Question: I am new to flutter and I am creating a search bar, for that, I have used TextField and added prefix icon but I am getting some extra spaces in between icon and input texts.
Please let me know how can I remove or reduce the space ?
Below is my code:
'''
child: TextField(
decoration: InputDecoration(
border: InputBorder.none,
icon: IconButton(
icon: Icon(Icons.search),
color: Colors.pink,
onPressed: () {},
),
hintText: "Search for restaurant",
hintStyle: TextStyle(fontSize: 15),
onChanged: (input){
print(input);
},
)
'''
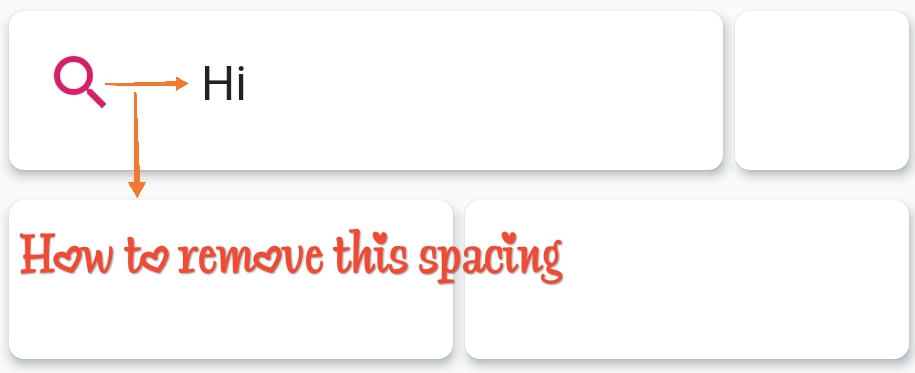
Answer: You can use 'prefixIcon' instead of 'icon', by default it won't occupy space in between text and icon.
'''
TextField(
decoration: InputDecoration(
border: InputBorder.none,
prefixIcon: IconButton(
icon: Icon(
Icons.search,
color: Colors.pink,
),
onPressed: () {},
),
hintText: "Search for restaurant",
hintStyle: TextStyle(fontSize: 15),
),
onChanged: (input) {
print(input);
},
),
'''